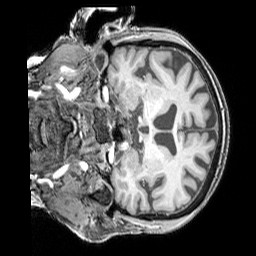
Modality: T1w
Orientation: coronal
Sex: female
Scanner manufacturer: siemens
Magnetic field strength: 3 T
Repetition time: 2.3 s
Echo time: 0.00226 s